Field crop: tomato
Growth stage: 1
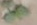
Species: solanum